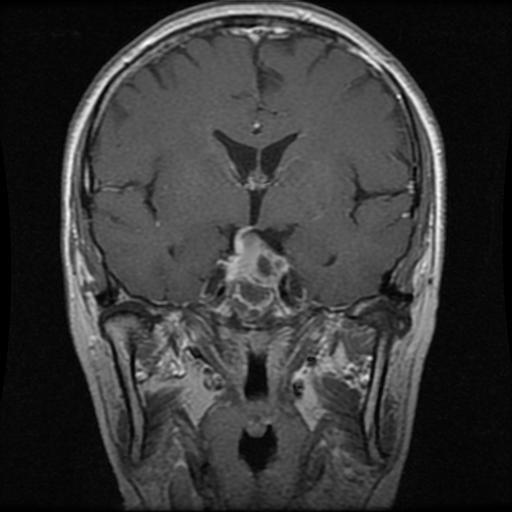
Label: pituitary